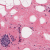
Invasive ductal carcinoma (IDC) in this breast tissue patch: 0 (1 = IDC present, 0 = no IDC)